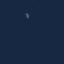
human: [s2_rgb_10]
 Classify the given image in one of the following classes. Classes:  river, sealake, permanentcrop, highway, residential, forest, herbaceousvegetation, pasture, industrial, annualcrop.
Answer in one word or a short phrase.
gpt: SeaLake